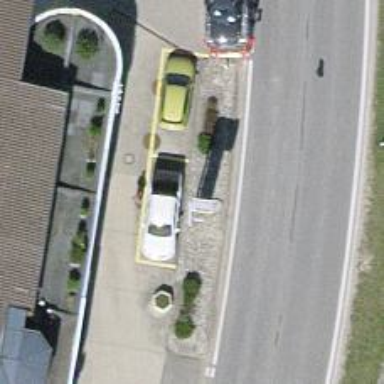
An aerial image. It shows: Fuel station.